Question: I would like to know if its possible to create a query which will select a row only if a field in the previous row has a value smaller then the value in the actual row.
If you check this screenshot:

The ID which equals 7 will not be selected because the row after it has value which is less then the actual value. So I would like to know if there is a LINQ to Entities command which will help me to exclude the rows such as row with id of 7 from the select results.
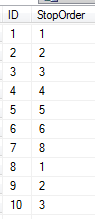
Answer: If your ids are guaranteed to be consecutive, you can join the table to itself by id onto id -1
'''
var q = from x in test
join y in test on x.ID equals y.ID - 1
where y.StopOrder >= y.ID
select x;
'''
You'd have to think about boundary conditions, you might want the equivalent of a left join.
If your ids are not consecutive, you can do something like:
'''
var q = from x in test
from y in test
where y.ID > x.ID
group y by x into g
where g.Min().ID <= g.Min().StopOrder
select g.Key;
'''
For this to work you need to define IComparable on the table type. In my test I used:
'''
struct X: IComparable<X> {
public int ID;
public int StopOrder;
public int CompareTo (X other) {
return ID.CompareTo(other.ID);
}
}
'''
This will still never return the last row.
If you're using SQL2012 or higher and want to drop down to SQL, you can use the 'lead' function. This will only scan the table once (assuming an index on ID):
'''
with x as (
select
t.ID,
t.StopOrder,
lead(id, 1) over (order by id) as NextID,
lead(StopOrder, 1) over (order by id) as NextStopOrder
from
test t
) select
x.ID,
x.StopOrder
from
x
where
x.NextId <= x.NextStopOrder;
'''
Also, if you want the last row, you can just add 'or x.NextID is null' to the end
<URL>